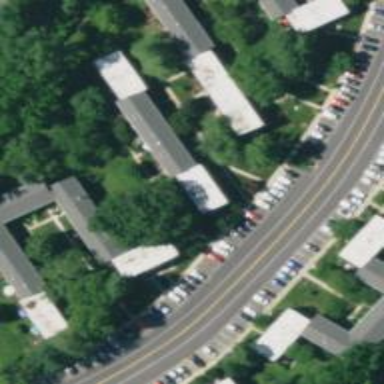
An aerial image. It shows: Street-side parking lot with asphalt surface.